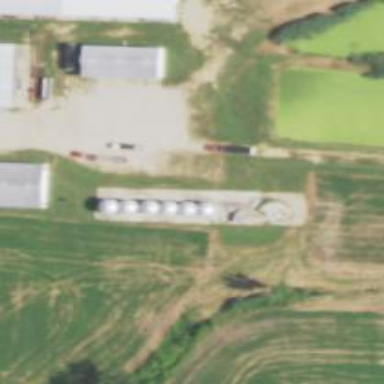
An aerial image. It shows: Silo.